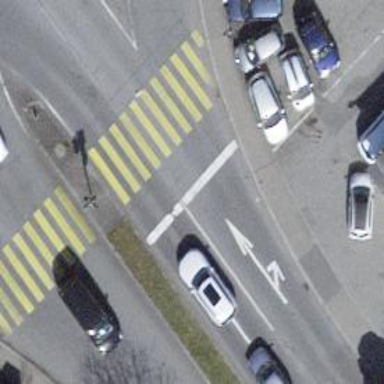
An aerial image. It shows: Road crossing with traffic signals.